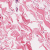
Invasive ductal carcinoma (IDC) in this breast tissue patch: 0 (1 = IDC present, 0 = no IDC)